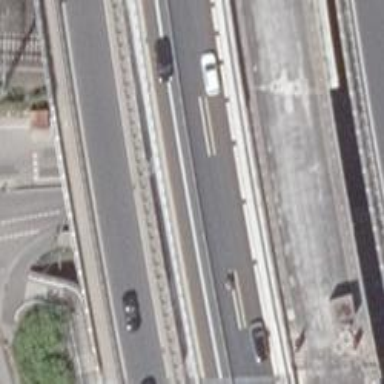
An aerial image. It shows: Secondary road with asphalt surface. There is left sidewalk and cycle lane on the left side.